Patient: sex M, age 35
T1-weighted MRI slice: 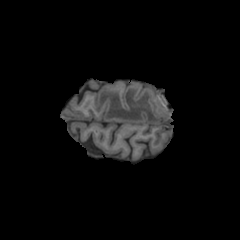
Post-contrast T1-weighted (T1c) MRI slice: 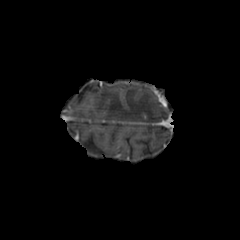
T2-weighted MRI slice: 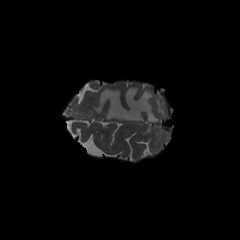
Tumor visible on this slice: yes
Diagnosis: Glioblastoma, IDH-wildtype
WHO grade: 4